Interaction volume radius: 5 \u00c5
Interaction volume height: 20 \u00c5
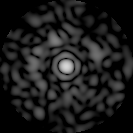
Disorder parameter: 0.8058